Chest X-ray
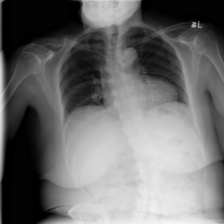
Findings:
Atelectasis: negative
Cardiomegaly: positive
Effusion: negative
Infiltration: negative
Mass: negative
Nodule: negative
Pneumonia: negative
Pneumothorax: negative
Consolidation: negative
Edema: negative
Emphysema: negative
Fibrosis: negative
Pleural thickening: negative
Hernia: negative